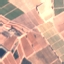
Land use / land cover class: PermanentCrop